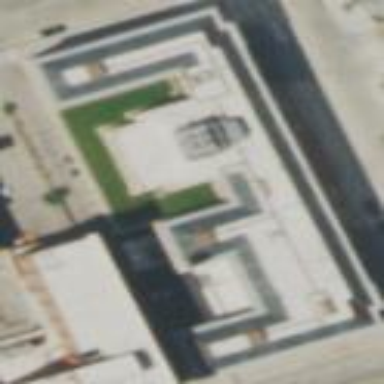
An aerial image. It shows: Courthouse building.